Interaction volume radius: 5 \u00c5
Interaction volume height: 10 \u00c5
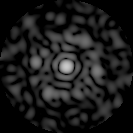
Disorder parameter: 0.8555